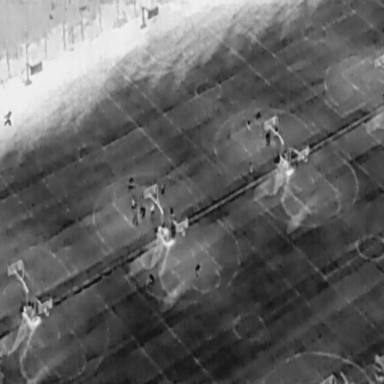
There are 18 People in the infrared image.